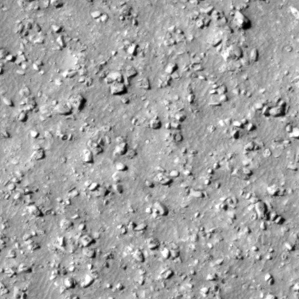
Label: non_frost